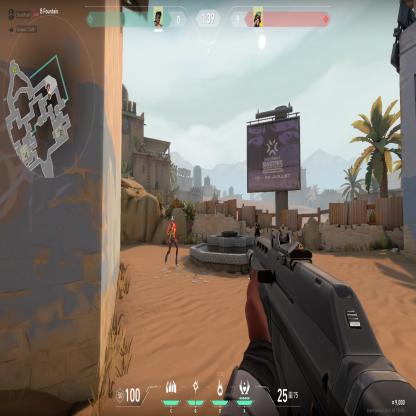
Label: enemy